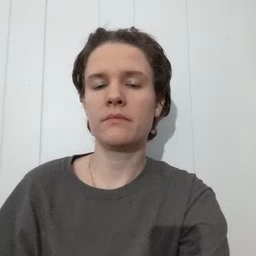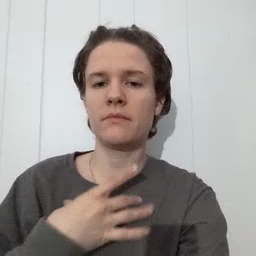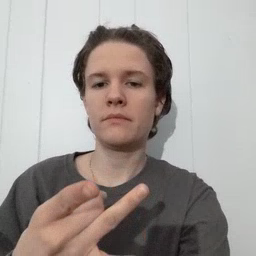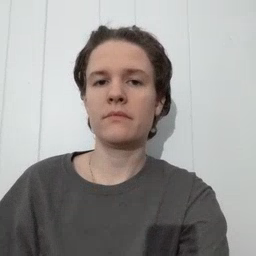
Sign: like